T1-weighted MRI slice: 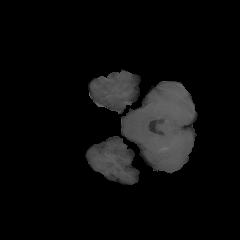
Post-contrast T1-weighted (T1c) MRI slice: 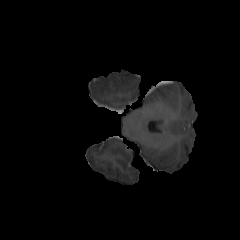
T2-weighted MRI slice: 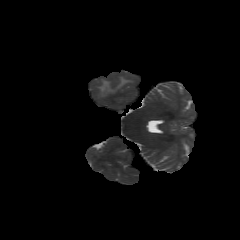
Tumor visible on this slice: yes